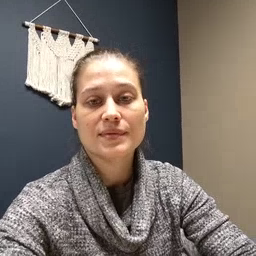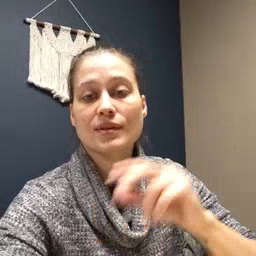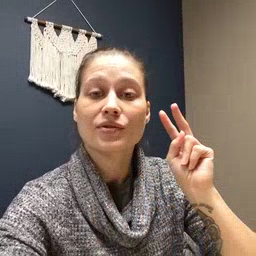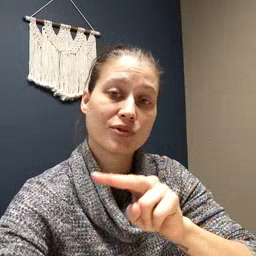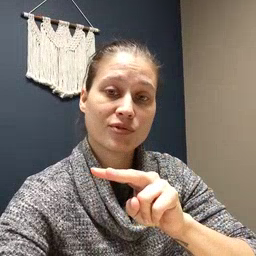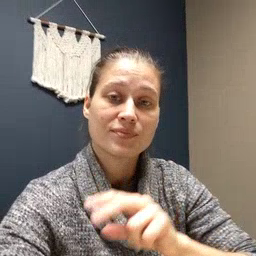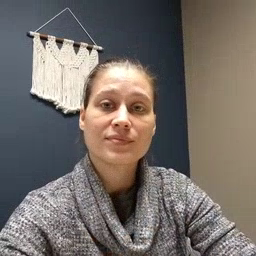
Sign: look